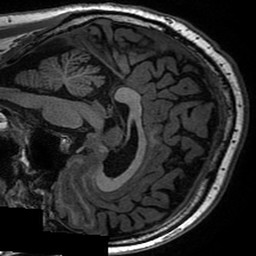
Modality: T1w
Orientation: sagittal
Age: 35
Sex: male
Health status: healthy
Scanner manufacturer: ge
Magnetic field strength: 3 T
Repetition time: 0.006652 s
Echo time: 0.002928 s